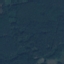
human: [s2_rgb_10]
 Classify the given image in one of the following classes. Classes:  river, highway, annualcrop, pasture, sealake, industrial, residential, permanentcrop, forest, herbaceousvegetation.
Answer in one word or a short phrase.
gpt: Forest